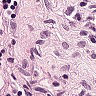
Metastatic tissue present: no